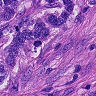
Metastatic tissue present: yes